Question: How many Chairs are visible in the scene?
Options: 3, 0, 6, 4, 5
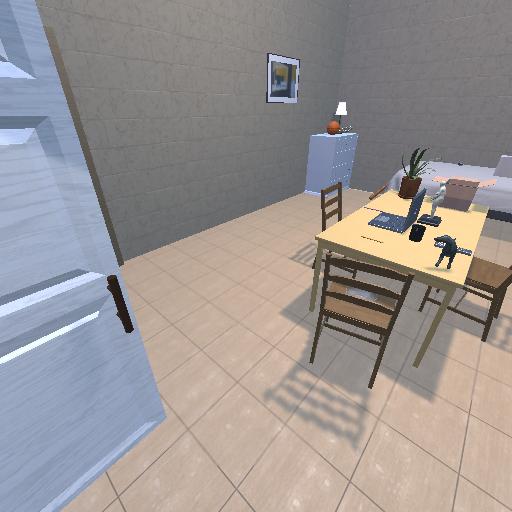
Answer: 3